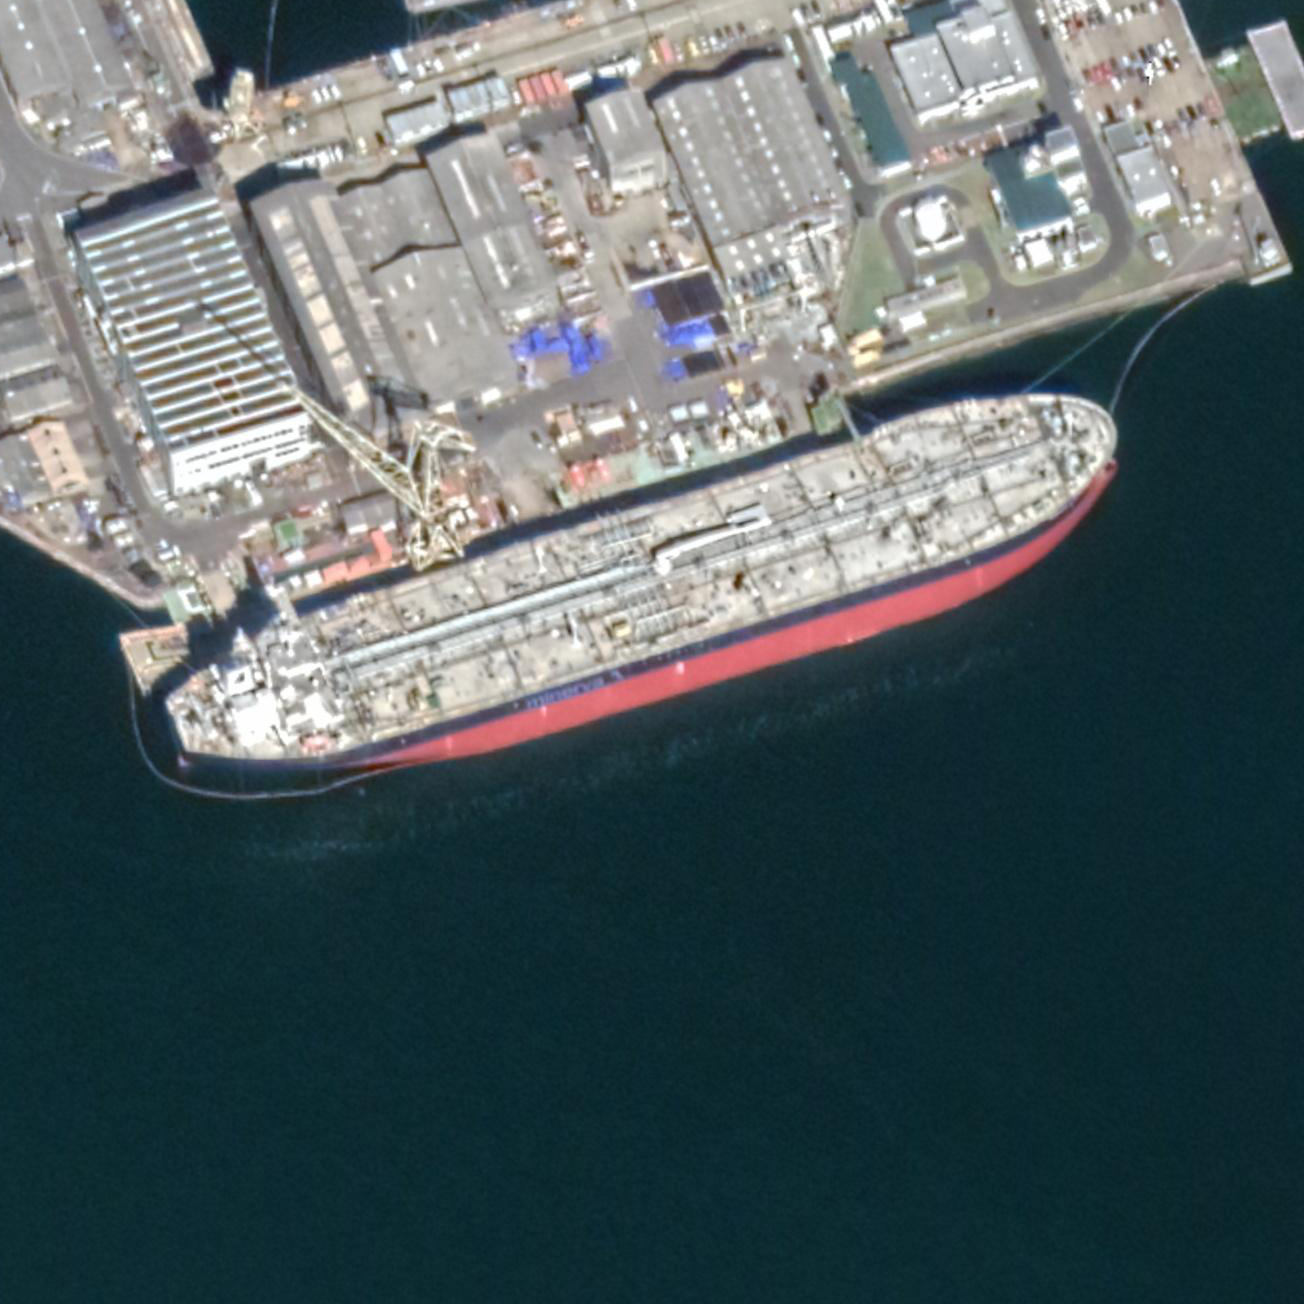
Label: civil